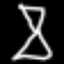
Label: hourglass